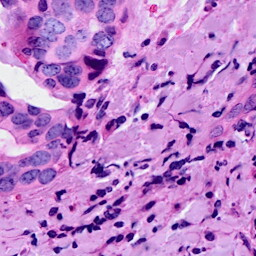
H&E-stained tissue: Breast